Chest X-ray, PA view. Patient: 38 years old, sex F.
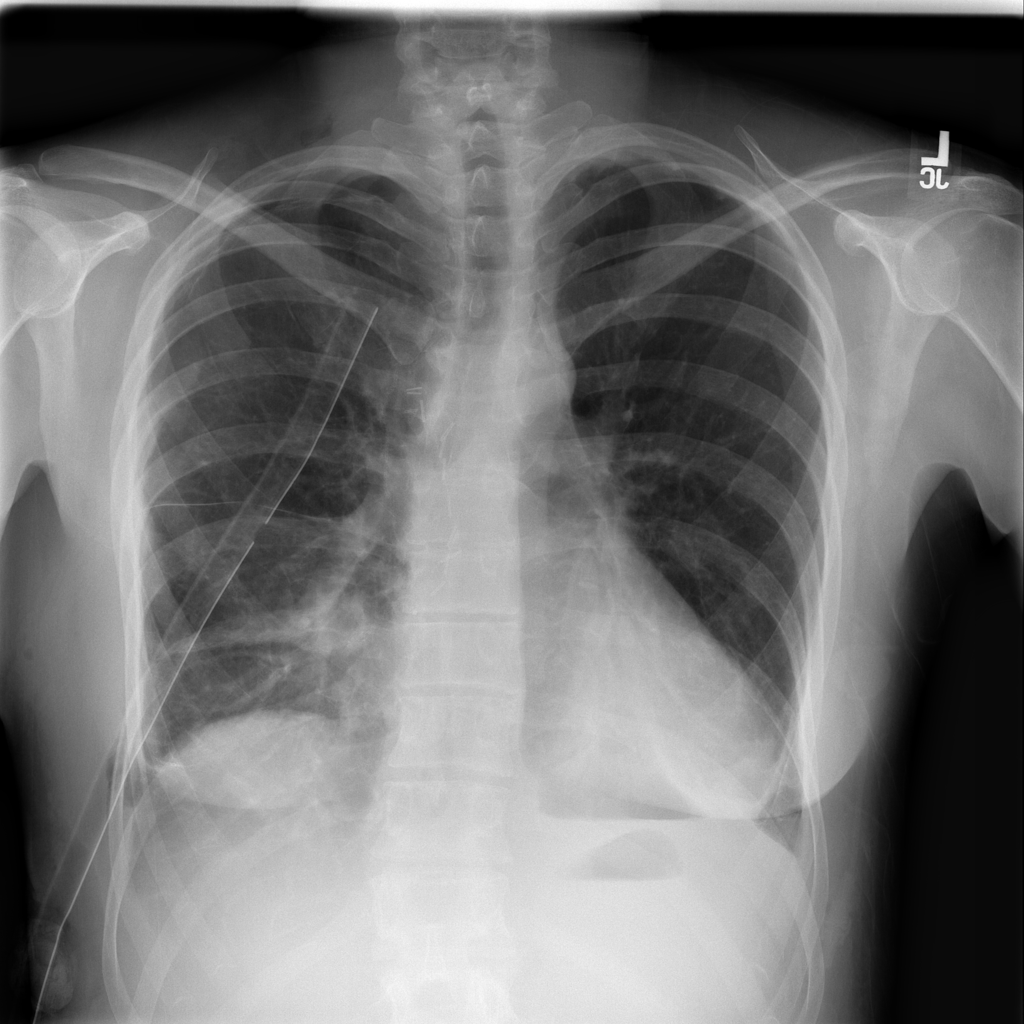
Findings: Pneumothorax